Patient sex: M
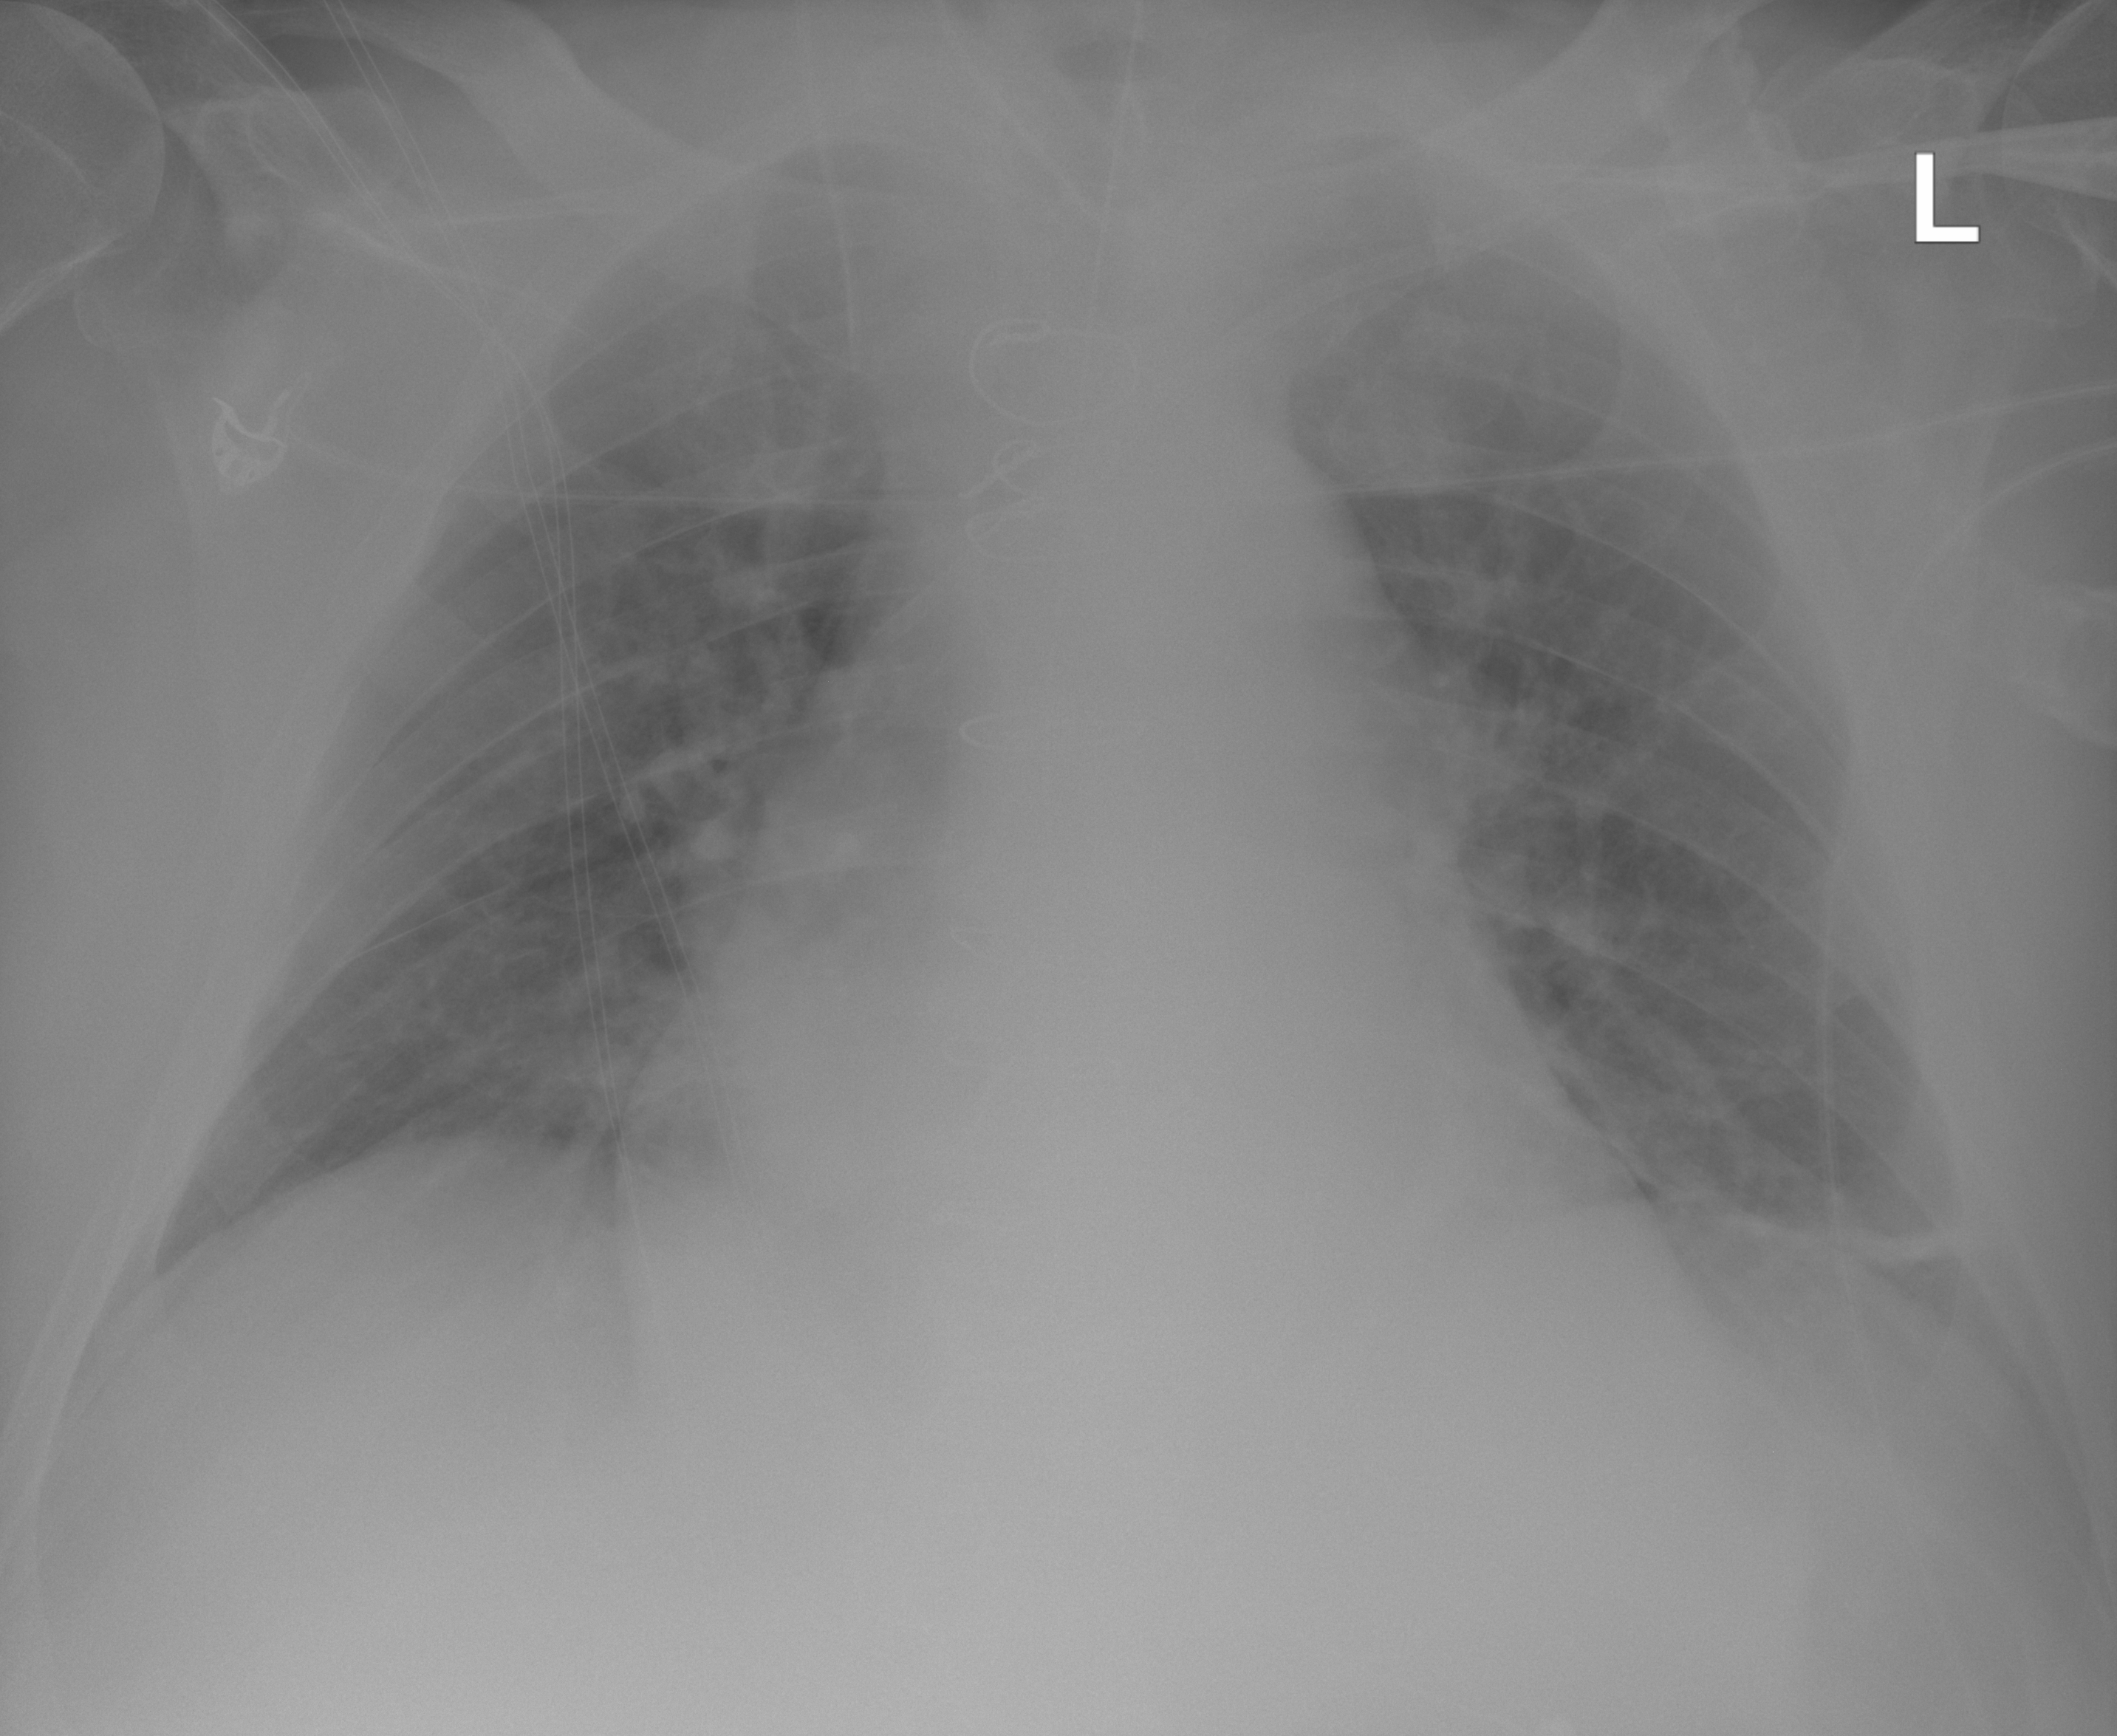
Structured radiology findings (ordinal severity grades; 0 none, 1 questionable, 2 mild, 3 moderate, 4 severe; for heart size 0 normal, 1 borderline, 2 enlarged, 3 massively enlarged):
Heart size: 2
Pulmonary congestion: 0
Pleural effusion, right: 0
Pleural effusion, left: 0
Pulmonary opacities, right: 0
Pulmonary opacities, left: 0
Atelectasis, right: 0
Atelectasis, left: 2